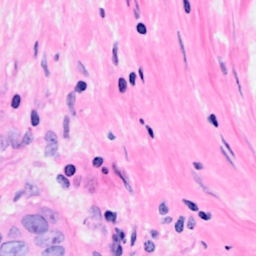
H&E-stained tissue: Breast